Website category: movie
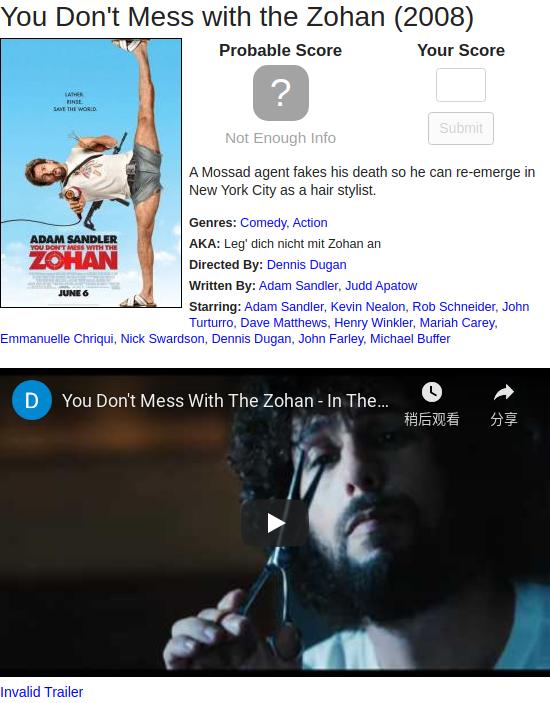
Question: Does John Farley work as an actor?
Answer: yes

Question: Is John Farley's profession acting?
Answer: yes

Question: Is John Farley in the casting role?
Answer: yes

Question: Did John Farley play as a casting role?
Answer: yes

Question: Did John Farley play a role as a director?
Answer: no

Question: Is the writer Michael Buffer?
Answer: no

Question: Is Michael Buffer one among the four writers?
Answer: no

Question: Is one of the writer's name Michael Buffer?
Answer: no

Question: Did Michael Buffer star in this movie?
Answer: yes

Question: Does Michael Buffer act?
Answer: yes

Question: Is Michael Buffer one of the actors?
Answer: yes

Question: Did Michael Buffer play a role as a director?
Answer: no